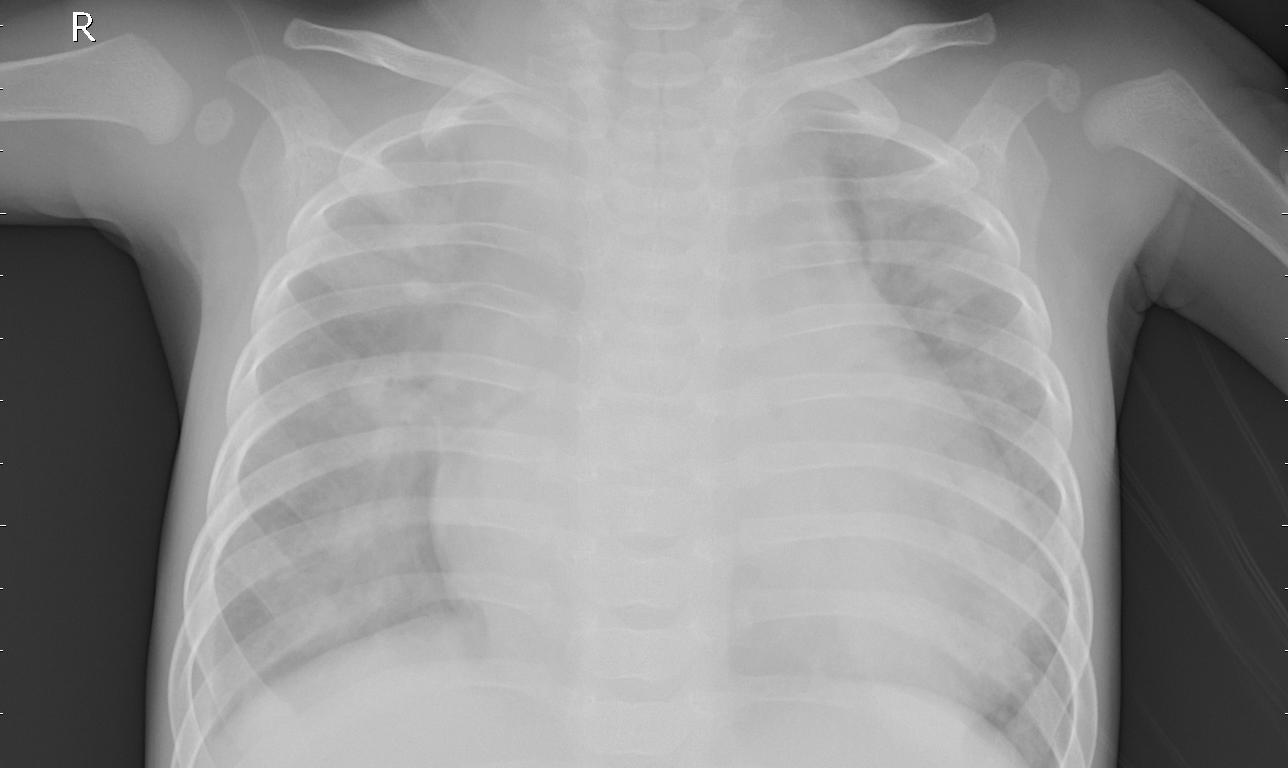
Diagnosis: PNEUMONIA